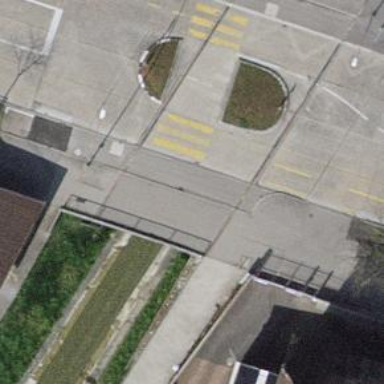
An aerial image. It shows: Asphalt footway that serves as sidewalk on bridge.